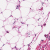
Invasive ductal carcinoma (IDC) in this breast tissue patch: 0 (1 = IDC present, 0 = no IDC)